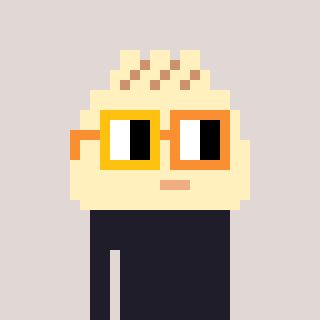
a pixel art character with square yellow and orange glasses, a porkbao-shaped head and a blue-colored body on a warm background